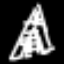
Label: The Eiffel Tower